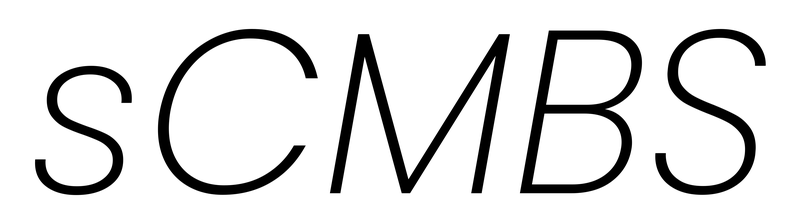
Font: Poppins-ExtraLightItalic